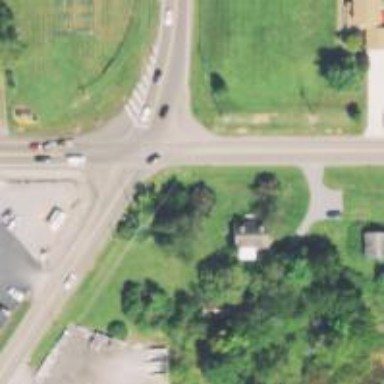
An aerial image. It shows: Road with stop sign.